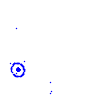
Particle: electron